Fundus camera: zeiss
Shooting center: fovea
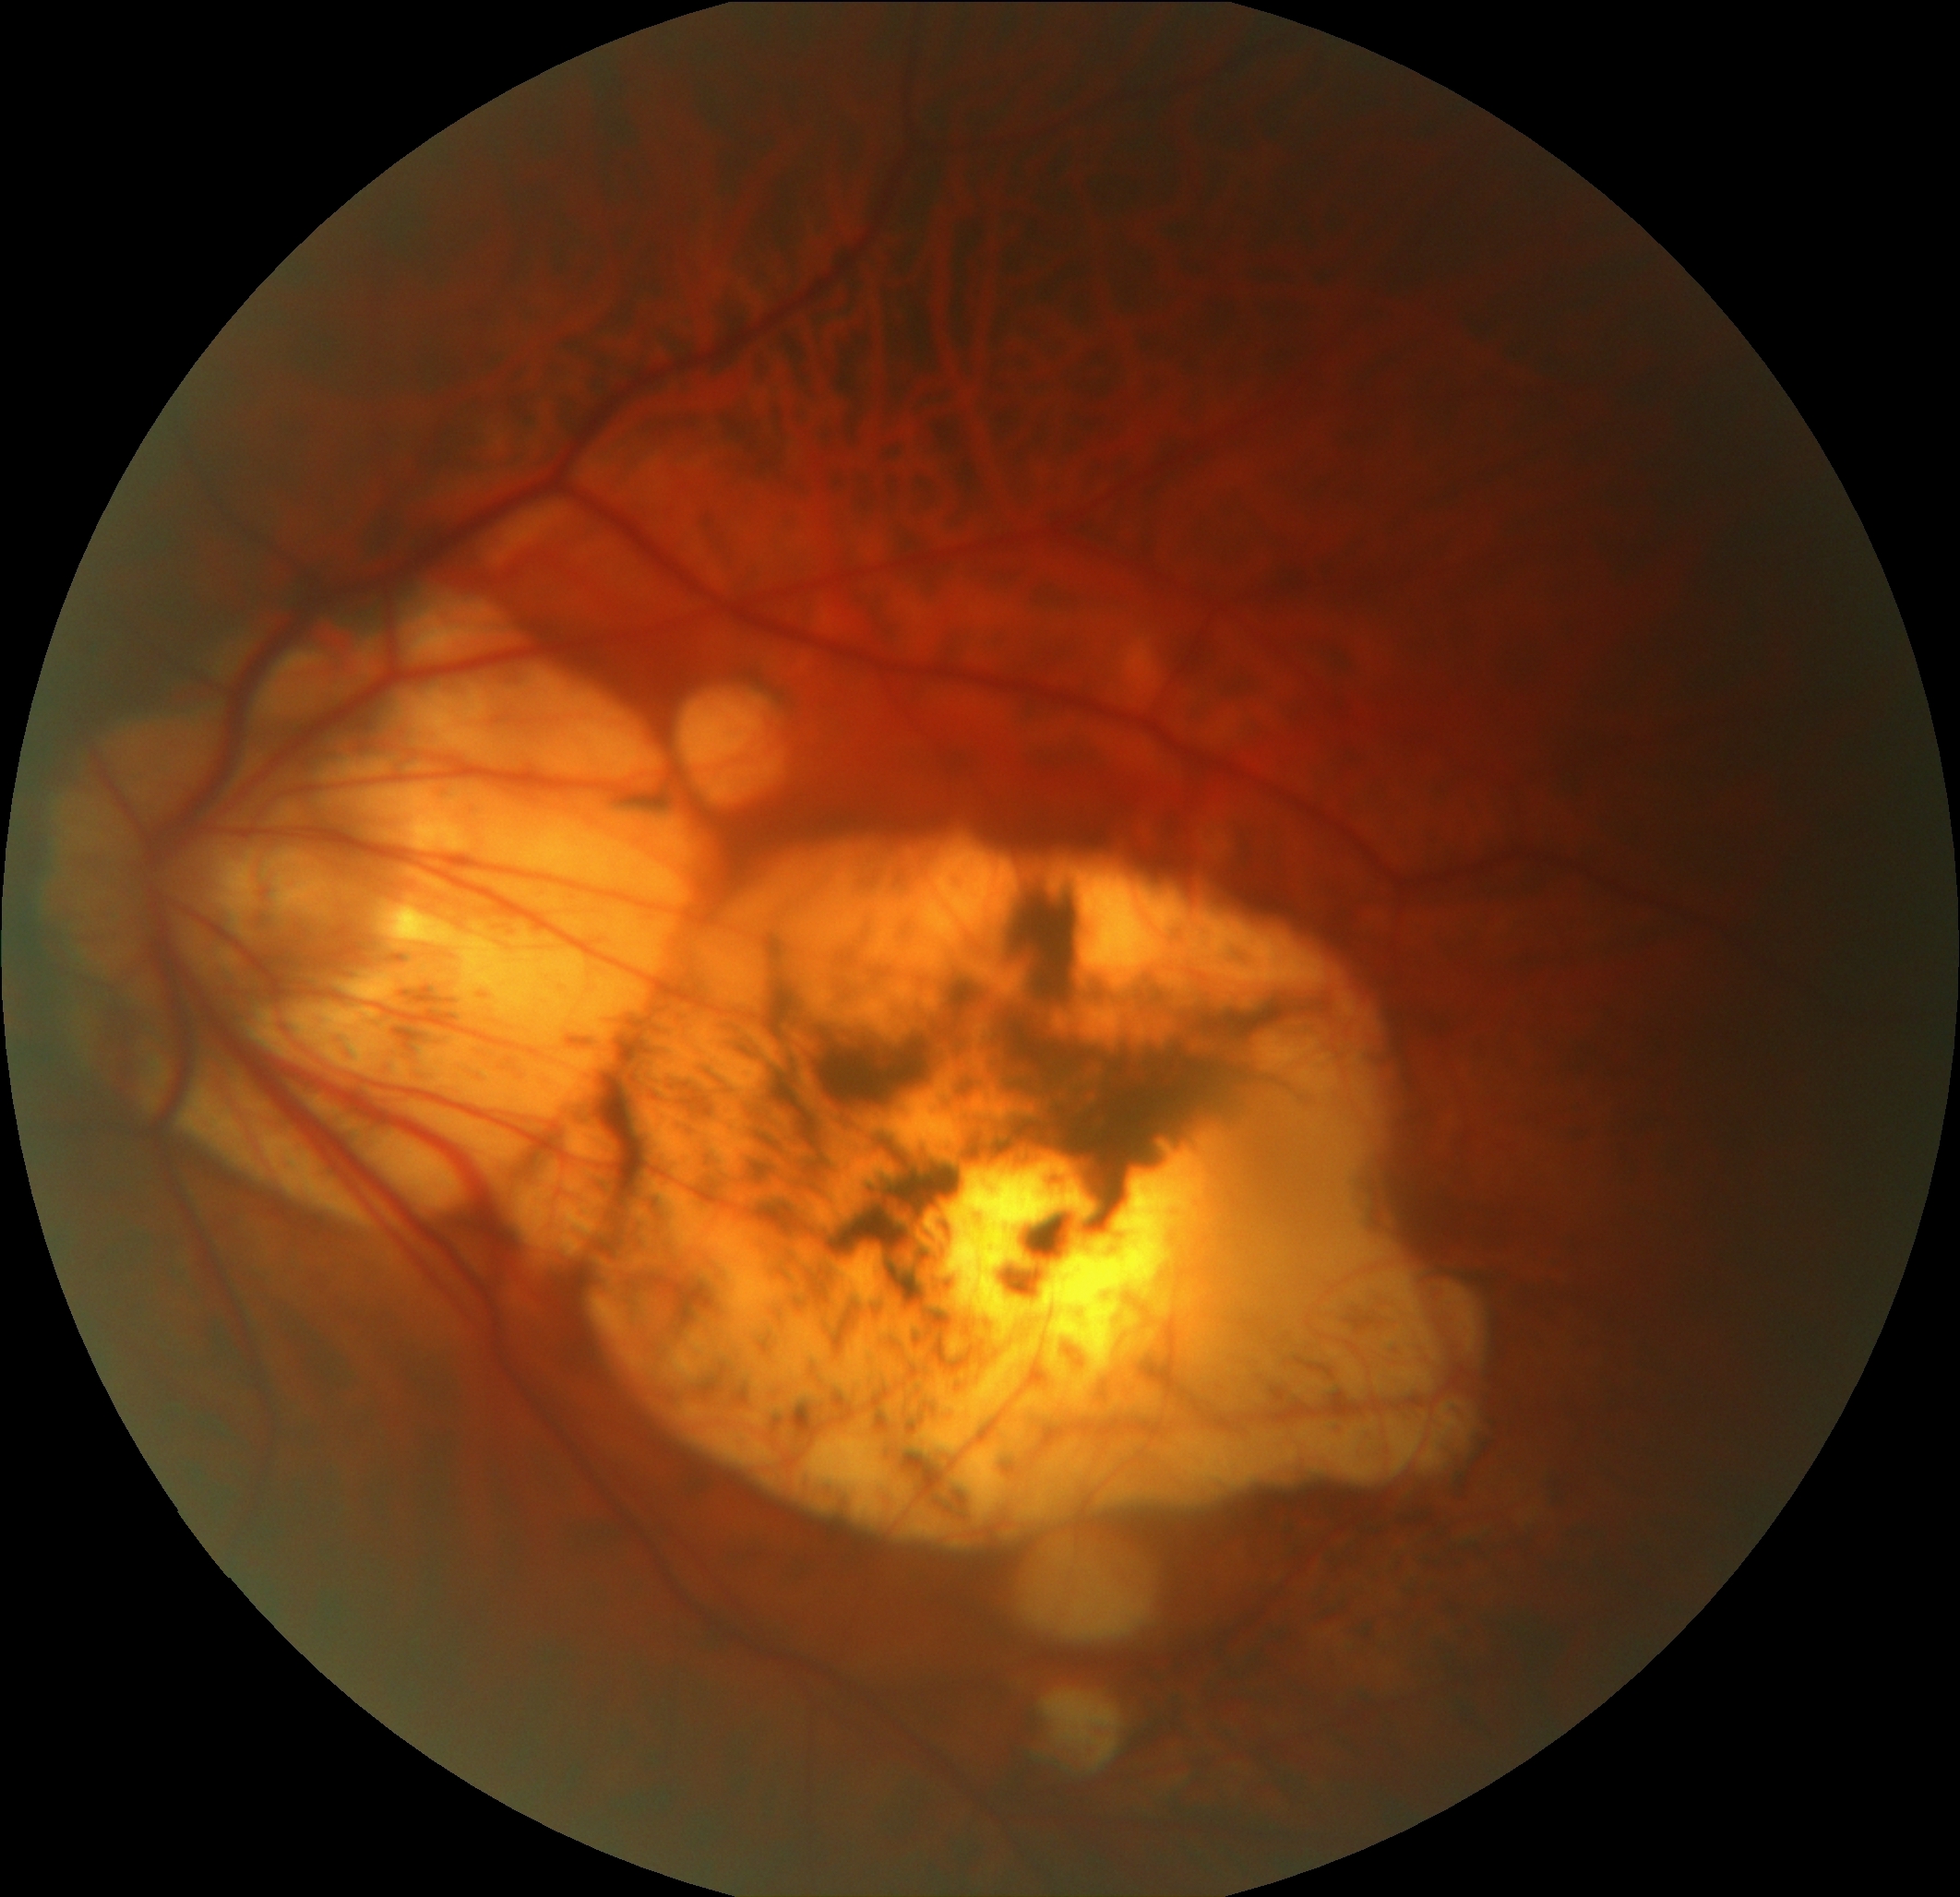
Pathologic myopia: yes
Patchy retinal atrophy: present
Retinal detachment: absent